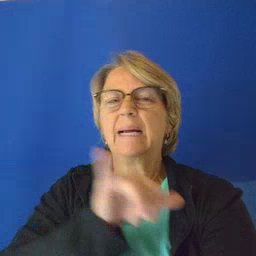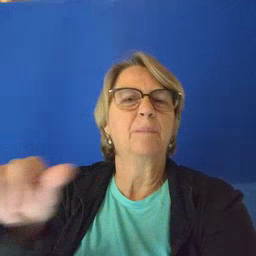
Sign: same